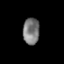
Tissue: prostate
Cell type: T cells
Senescence score: 0.2237
Nuclear area (px): 431
Mean DAPI intensity: 121.306